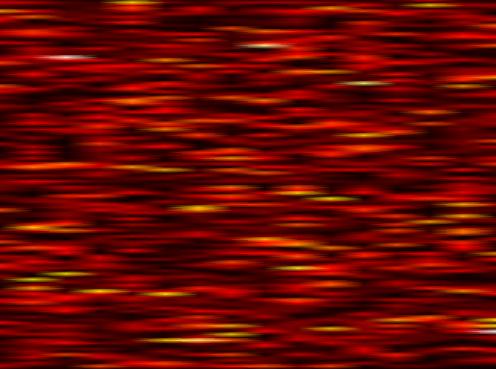
Label: FBMC